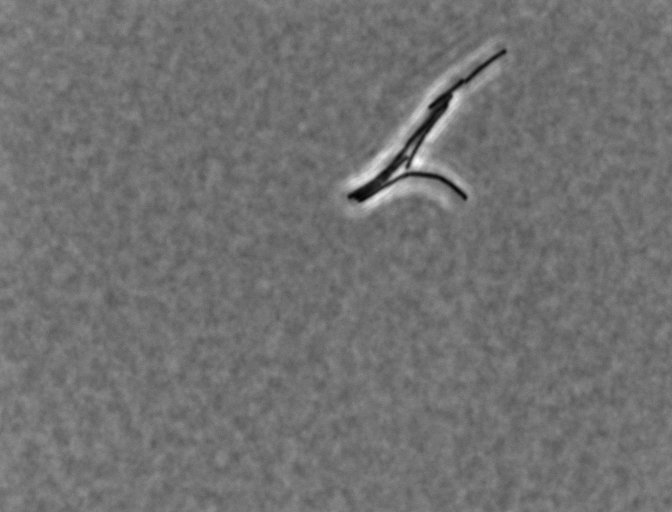
Bacillus subtilis